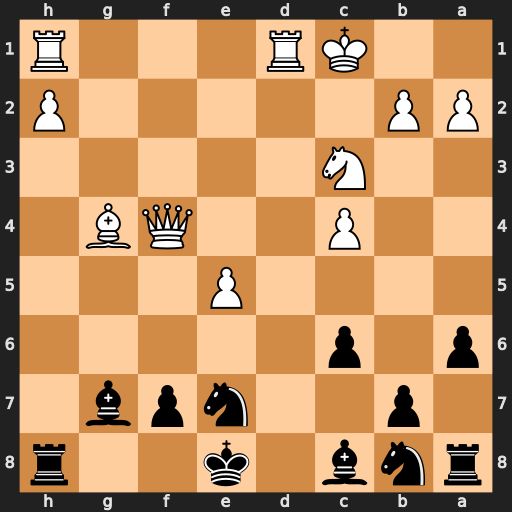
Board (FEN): rnb1k2r/1p2npb1/p1p5/4P3/2P2QB1/2N5/PP5P/2KR3R
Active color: b
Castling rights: kq
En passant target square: -
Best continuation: Bh6 Qxh6 Rxh6 Bxc8 Nxc8